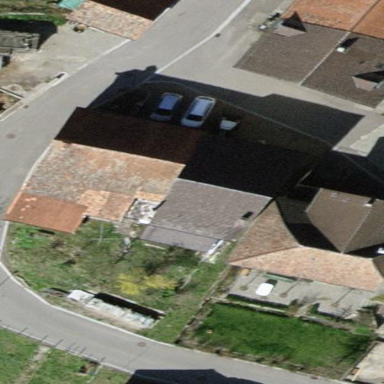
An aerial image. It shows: Gabled roof on farm auxiliary building.